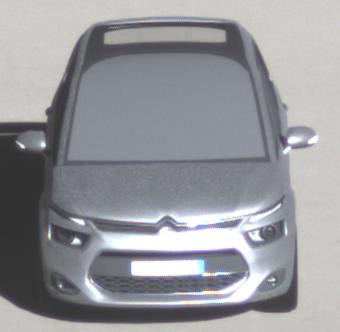
Make: Citroen
Model: Grand C4 Picasso VTi 120
Detailed model: Grand C4 Picasso (II)
Model produced from: 2013/10
Model produced until: 2015/02
Doors: 5
Color: white
Road condition: dry road
Daytime: morning or afternoon
Contrast: high contrast